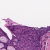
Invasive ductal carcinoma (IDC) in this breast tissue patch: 0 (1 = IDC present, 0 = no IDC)